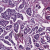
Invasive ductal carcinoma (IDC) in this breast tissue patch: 1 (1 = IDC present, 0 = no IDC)